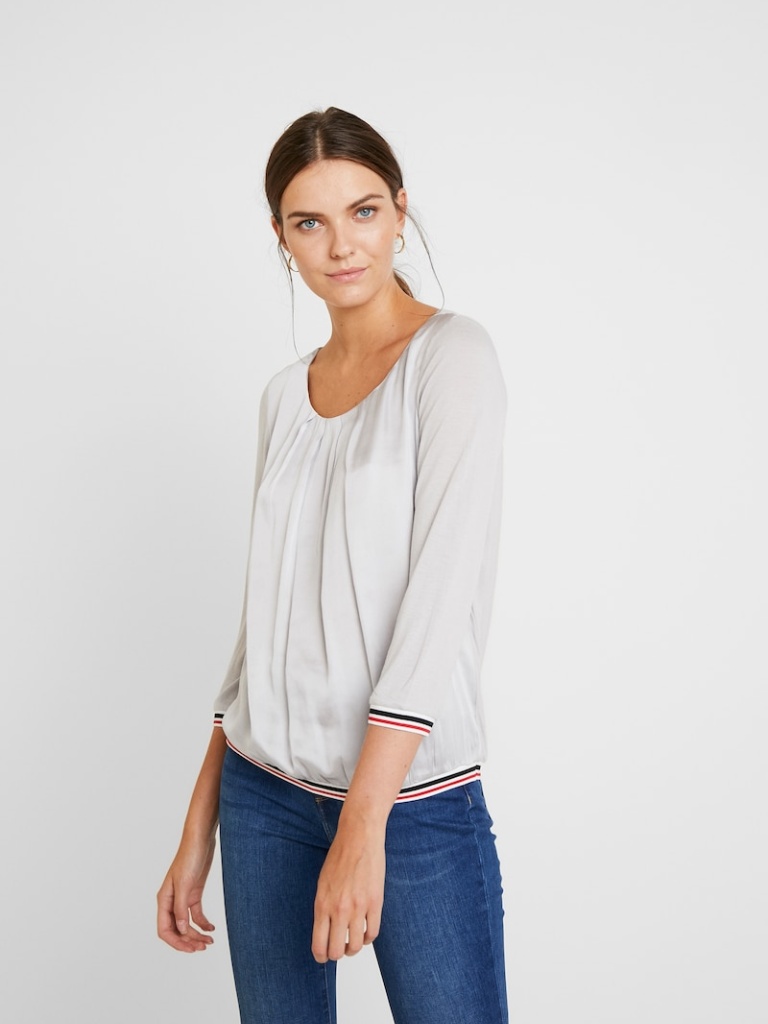
silk relaxed a long-sleeved with the sleeves down hip length Untucked scoop blouse